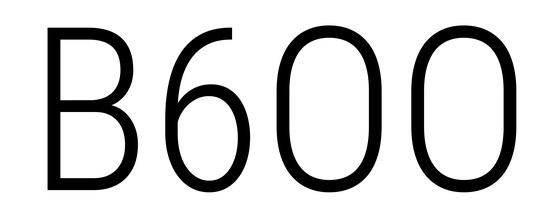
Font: Roboto_Condensed_Light